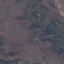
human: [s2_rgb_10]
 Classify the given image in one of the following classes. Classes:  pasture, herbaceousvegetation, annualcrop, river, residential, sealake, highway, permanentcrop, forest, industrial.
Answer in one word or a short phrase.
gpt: HerbaceousVegetation